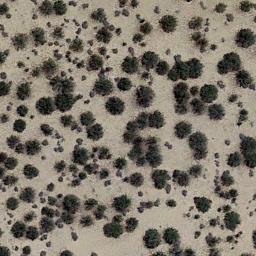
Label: chaparral